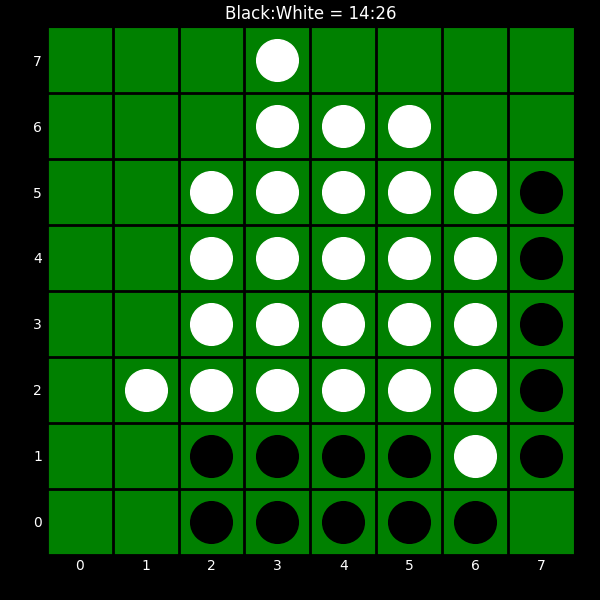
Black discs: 14
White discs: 26